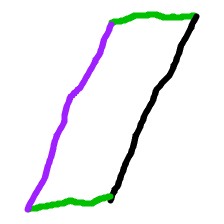
Shape: parallelogram